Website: crate-barrel
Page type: newsletter-management
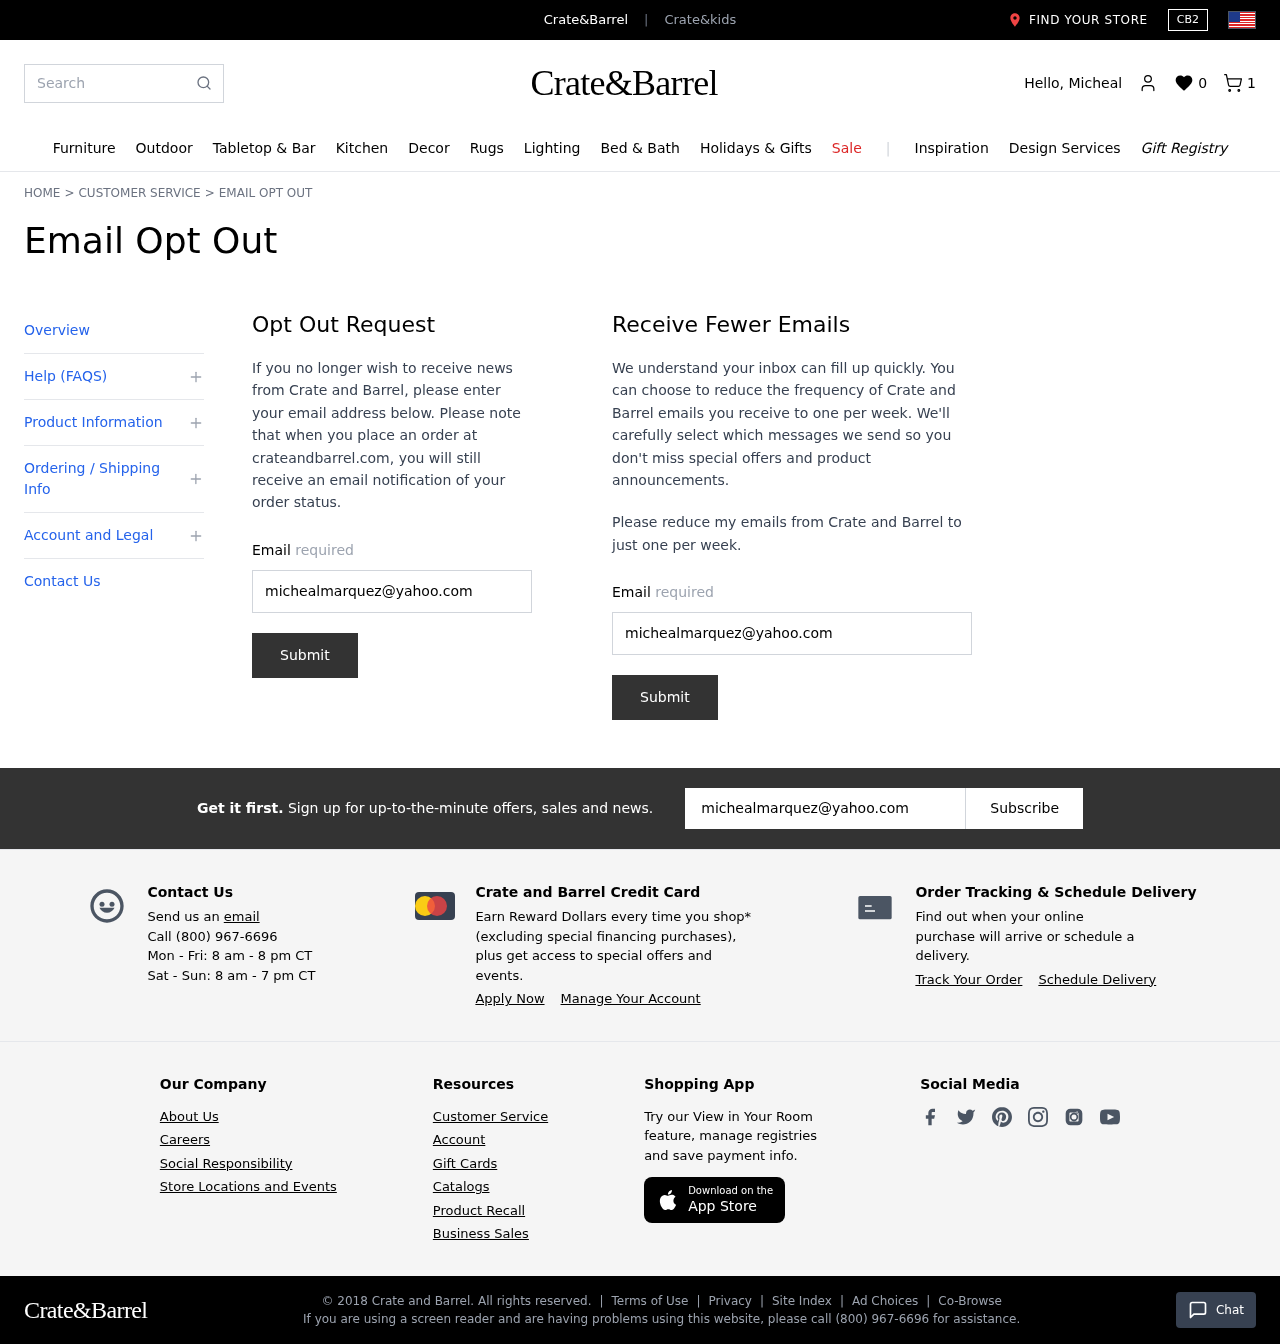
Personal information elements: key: PII_EMAIL
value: michealmarquez@yahoo.com
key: PII_EMAIL2
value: michealmarquez@yahoo.com
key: PII_EMAIL3
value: michealmarquez@yahoo.com
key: PII_FIRSTNAME
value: Micheal
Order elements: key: ORDER_NUM_ITEMS
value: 1
Search elements: key: HEADER_SEARCH
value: Search
Other elements: key: WISHLIST_COUNT
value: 0